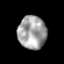
Tissue: prostate
Cell type: T cells
Senescence score: 0.3284
Nuclear area (px): 923
Mean DAPI intensity: 161.004